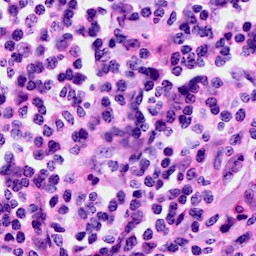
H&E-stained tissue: Cervix